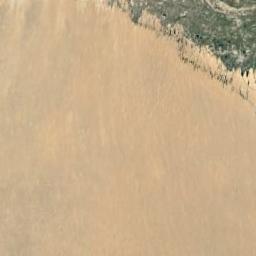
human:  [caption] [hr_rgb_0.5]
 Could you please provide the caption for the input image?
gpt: The yellow desert is next to the green land .

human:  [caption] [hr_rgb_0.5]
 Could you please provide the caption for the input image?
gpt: There are some bare rocks in this desert .

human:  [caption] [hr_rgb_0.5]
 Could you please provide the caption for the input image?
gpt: The desert has yellow sand and flat terrain and an oasis is next to the desert .

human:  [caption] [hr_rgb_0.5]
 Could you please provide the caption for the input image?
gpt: It is a large piece of flat yellow desert beside the green land .

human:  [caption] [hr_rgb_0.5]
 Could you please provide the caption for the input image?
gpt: A yellow sandy desert beside a green land .